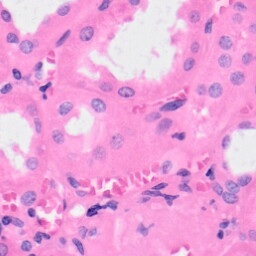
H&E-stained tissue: Kidney